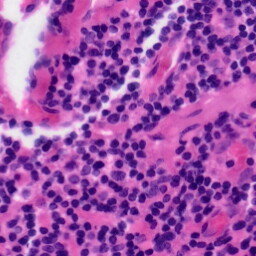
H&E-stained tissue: Tonsil